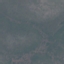
Land use / land cover class: HerbaceousVegetation